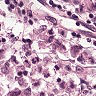
Metastatic tissue present: yes